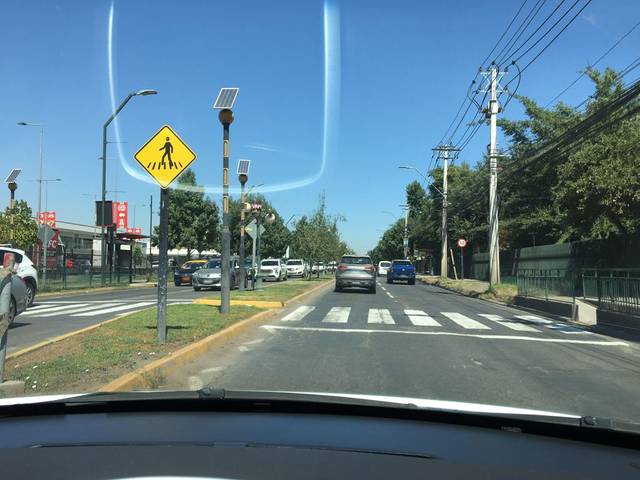
Region: Chile
Coordinates: -33.362, -70.671